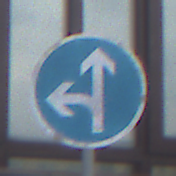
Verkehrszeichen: VorgeschriebeneFahrtrichtungGeradeausOderLinks
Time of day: MorningAfternoon
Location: Outdoor (Urban)
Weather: Overcast
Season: NotSpecified
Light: Natural